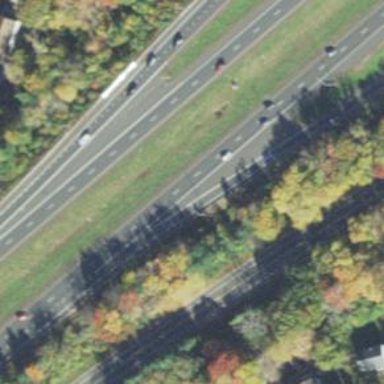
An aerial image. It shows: Motorway.